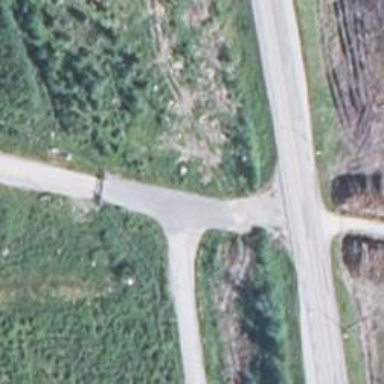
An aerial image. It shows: Service road.